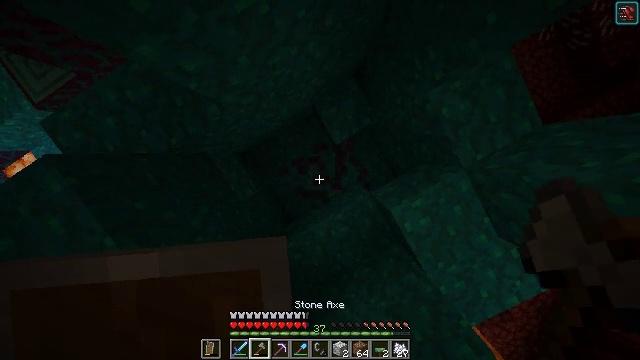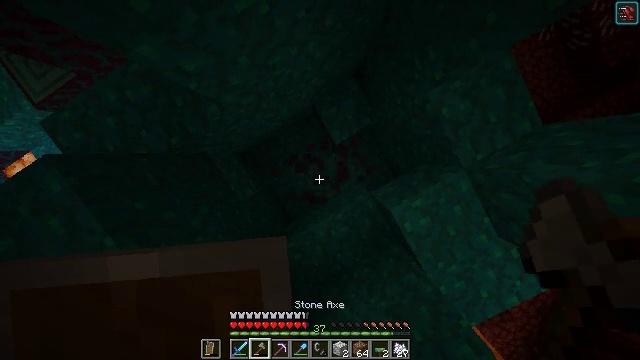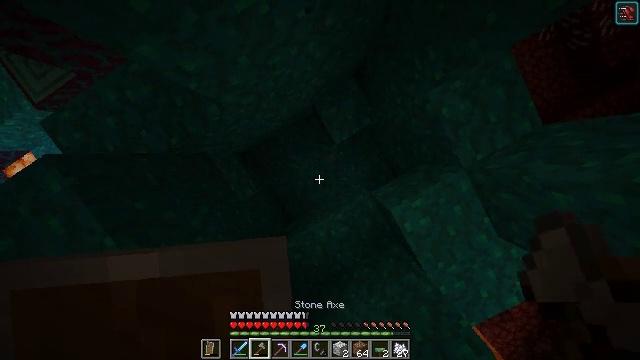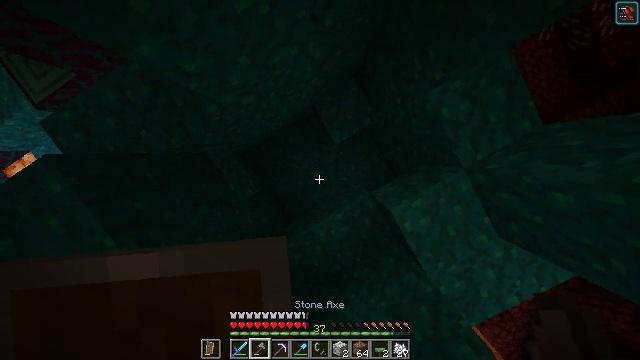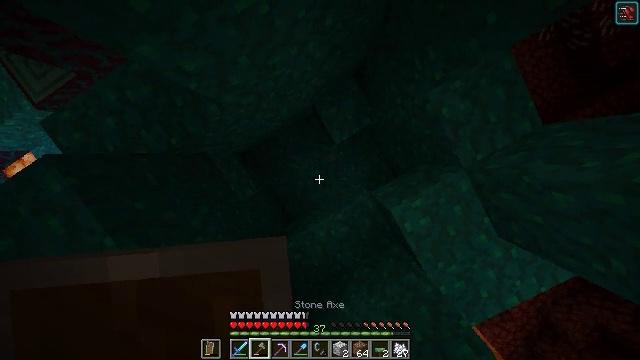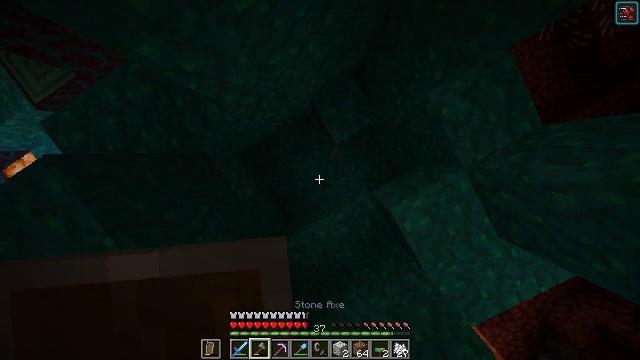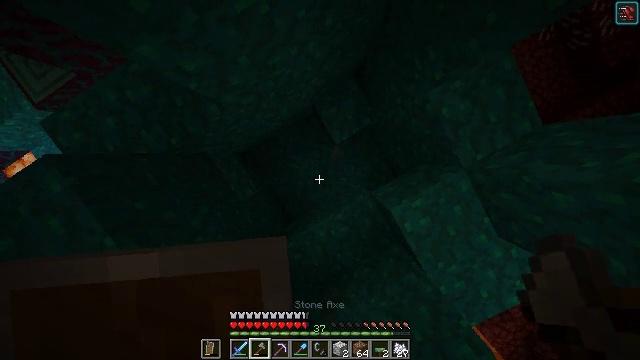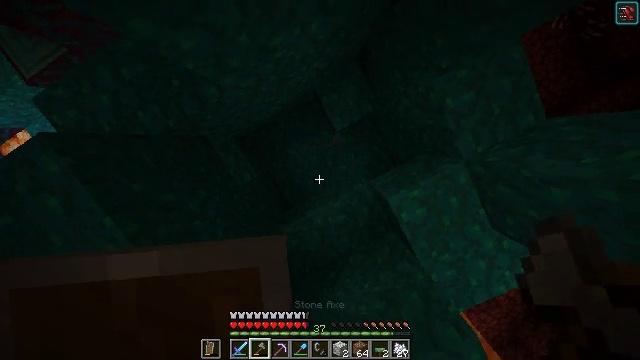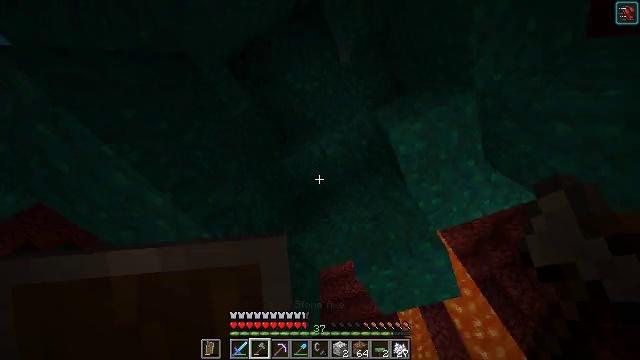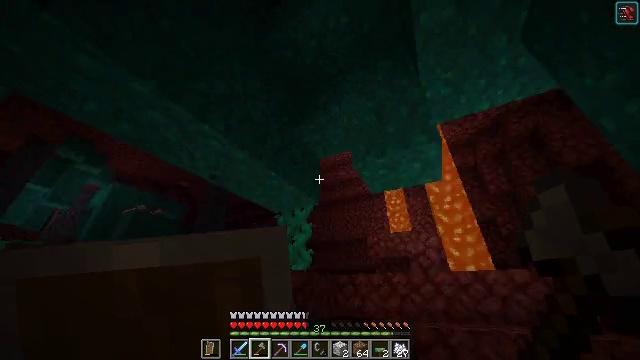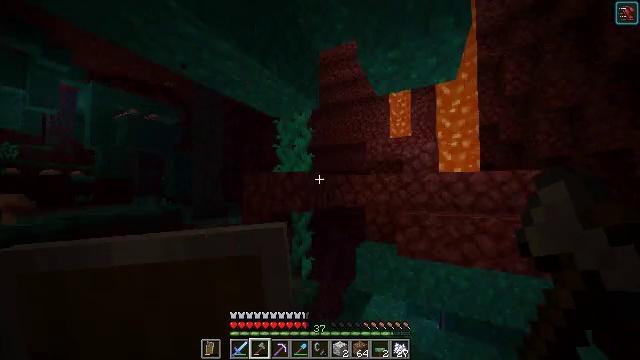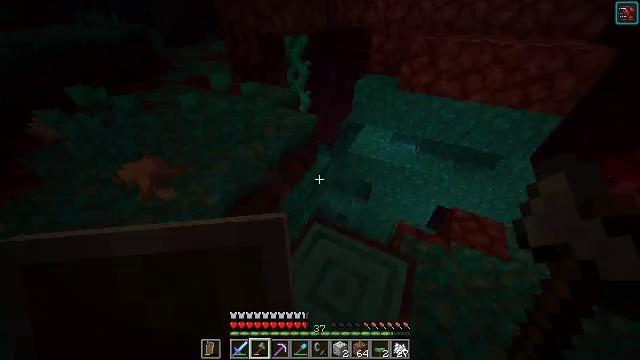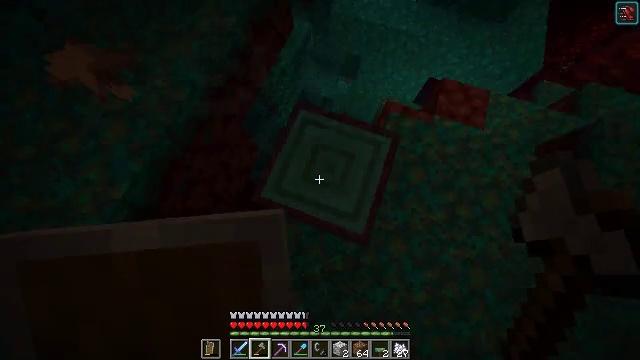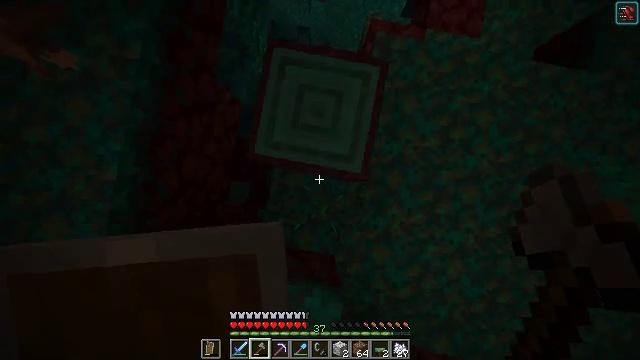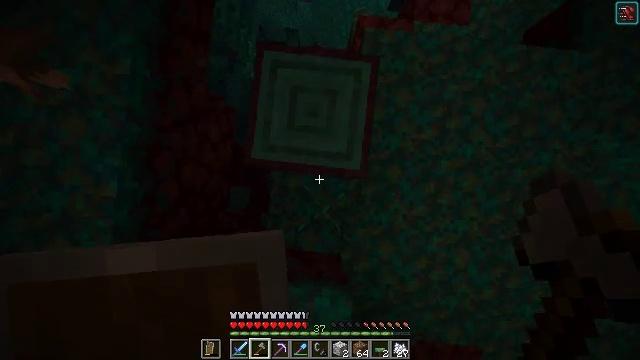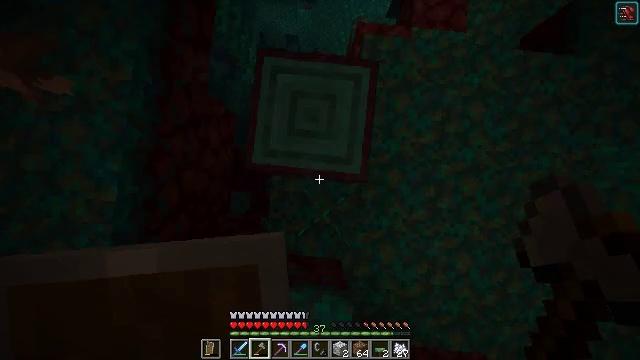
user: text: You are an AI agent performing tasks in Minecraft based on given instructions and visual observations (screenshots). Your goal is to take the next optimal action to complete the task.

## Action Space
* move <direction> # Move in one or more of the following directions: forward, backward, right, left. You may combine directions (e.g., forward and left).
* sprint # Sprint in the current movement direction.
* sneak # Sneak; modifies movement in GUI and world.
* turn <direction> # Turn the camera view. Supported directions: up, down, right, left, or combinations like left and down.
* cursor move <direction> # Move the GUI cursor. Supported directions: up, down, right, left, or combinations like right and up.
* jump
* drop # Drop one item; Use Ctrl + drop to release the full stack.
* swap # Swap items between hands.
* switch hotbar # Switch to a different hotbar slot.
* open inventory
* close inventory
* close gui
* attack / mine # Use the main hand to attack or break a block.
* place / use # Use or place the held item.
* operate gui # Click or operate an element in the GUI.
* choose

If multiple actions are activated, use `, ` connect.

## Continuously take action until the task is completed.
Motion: motion action
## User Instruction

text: Destroy the warped stem to gather materials.
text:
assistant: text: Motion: attack / mine
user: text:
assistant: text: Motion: attack / mine
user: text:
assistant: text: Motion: attack / mine
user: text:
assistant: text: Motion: attack / mine
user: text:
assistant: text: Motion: no_op
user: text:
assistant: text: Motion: no_op
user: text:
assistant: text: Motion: turn right and down
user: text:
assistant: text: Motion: turn right and down
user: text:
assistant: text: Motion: turn down
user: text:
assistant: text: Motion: turn down
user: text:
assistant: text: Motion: turn down
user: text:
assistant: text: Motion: turn right and down
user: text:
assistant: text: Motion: turn right and down
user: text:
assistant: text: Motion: turn right and down
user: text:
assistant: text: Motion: turn up
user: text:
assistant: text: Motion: no_op
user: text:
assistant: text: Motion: turn down
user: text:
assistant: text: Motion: turn right and down
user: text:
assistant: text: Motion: no_op
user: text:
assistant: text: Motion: turn up
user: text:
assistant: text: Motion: turn up
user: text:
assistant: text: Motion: turn left and up
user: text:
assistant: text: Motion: attack / mine
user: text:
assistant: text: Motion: attack / mine
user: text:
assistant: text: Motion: attack / mine
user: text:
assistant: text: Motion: attack / mine
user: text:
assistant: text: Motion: attack / mine
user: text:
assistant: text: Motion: attack / mine
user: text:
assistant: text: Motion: attack / mine
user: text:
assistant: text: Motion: attack / mine